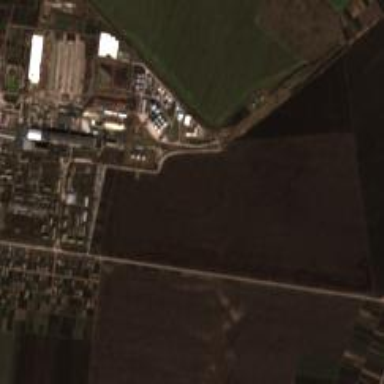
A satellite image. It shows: Industrial area.